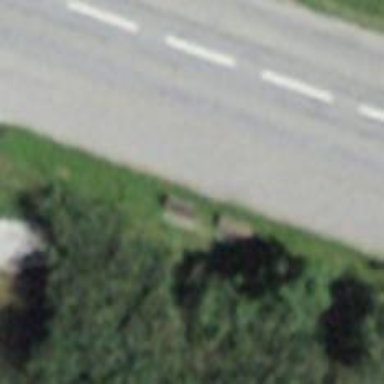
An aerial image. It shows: Brown bench.